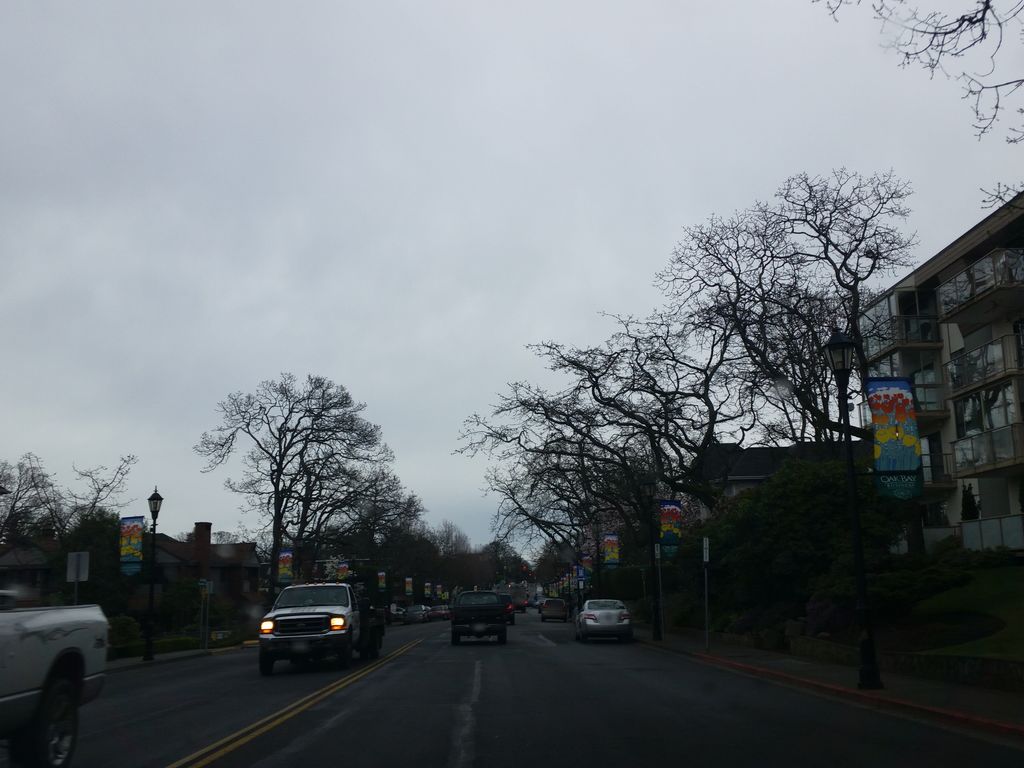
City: victoria